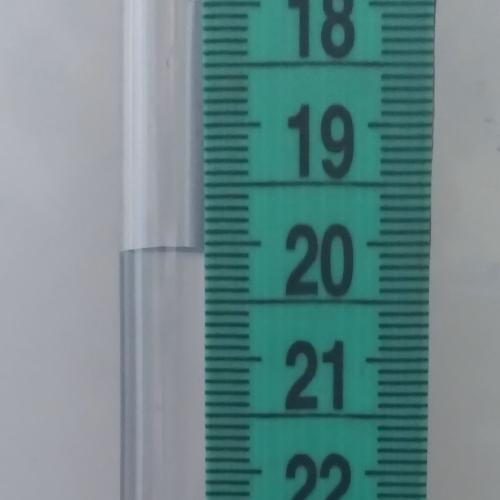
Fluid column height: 20.1 cm